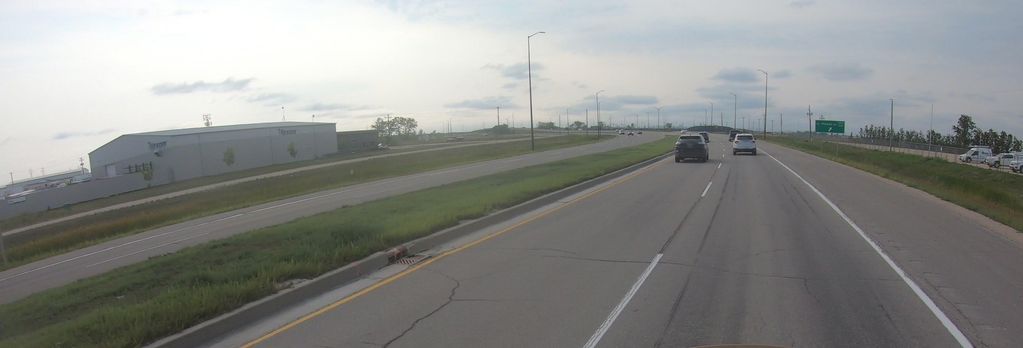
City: winnipeg